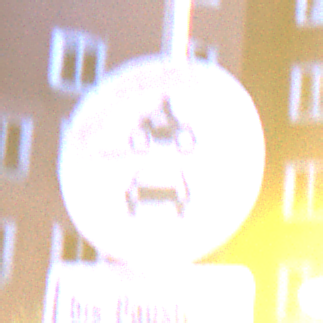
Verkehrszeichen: VerbotKraftfahrzeuge
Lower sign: SonstigeFahrzeugePersonengruppenFrei2
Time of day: Night
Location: Outdoor (Urban)
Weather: PartlyCloudy
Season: NotSpecified
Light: Artificial